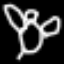
Label: angel